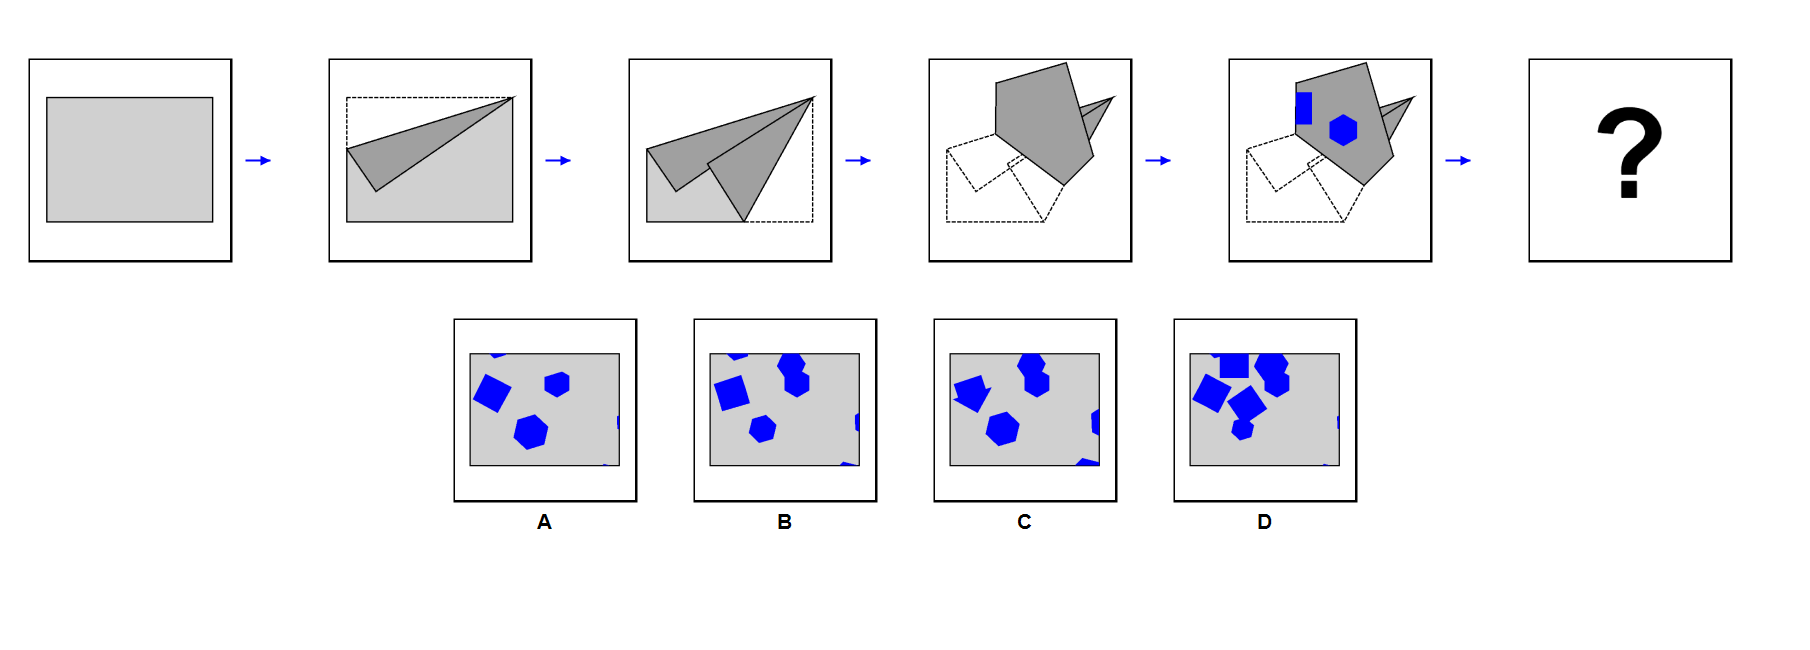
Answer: B